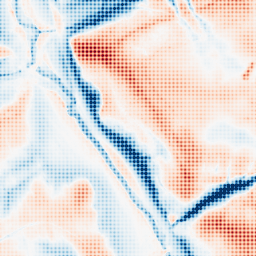
Category: edge_preserving
Decomposition family: guided
Decomposition parameters: radius: 16
eps: 0.1
Upsampling method: sinc_blackman
Upsampling parameters: scale: 8
kernel_size: 8
Upsampling scale: 8